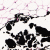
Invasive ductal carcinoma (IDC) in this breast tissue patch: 0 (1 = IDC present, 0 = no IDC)